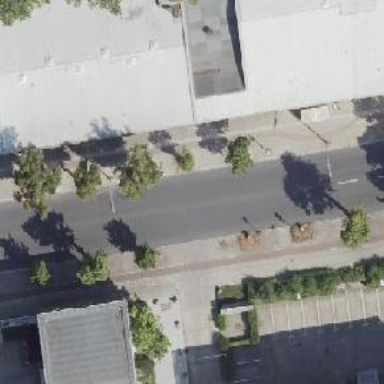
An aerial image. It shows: Broadleaved deciduous tree with parking obstacle.